Question: Regarding a typical error like :

It says :
Version Information: 'Microsoft .NET Framework Version':4.0.30319; 'ASP.NET Version':4.0.30319.1008
So - the FW version is '4.0.30319' , and the asp.net major version is also 4.
But what does the '1008' part in '4.0.30319.1008' mean ? does it mean that there were 1008 builds under the fw4 just for asp.net usage ?
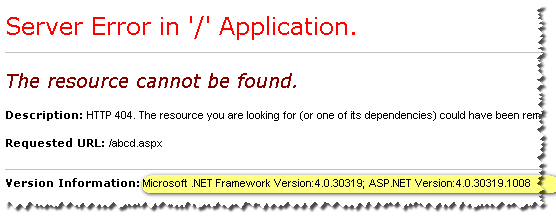
Answer: Googling '4.0.30319.1008' suggests that this is the runtime version; see <URL> for a brief explanation of how the ASP.NET versions relate to those of the CLR.
<URL>.